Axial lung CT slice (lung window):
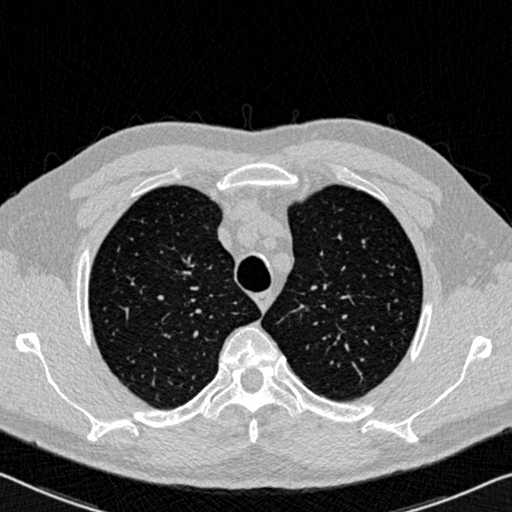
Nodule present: no